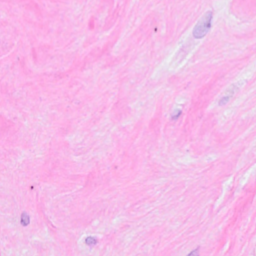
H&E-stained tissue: Breast